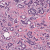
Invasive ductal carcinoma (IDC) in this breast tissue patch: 1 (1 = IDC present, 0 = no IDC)